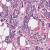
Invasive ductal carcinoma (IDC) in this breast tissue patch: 1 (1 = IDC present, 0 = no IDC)